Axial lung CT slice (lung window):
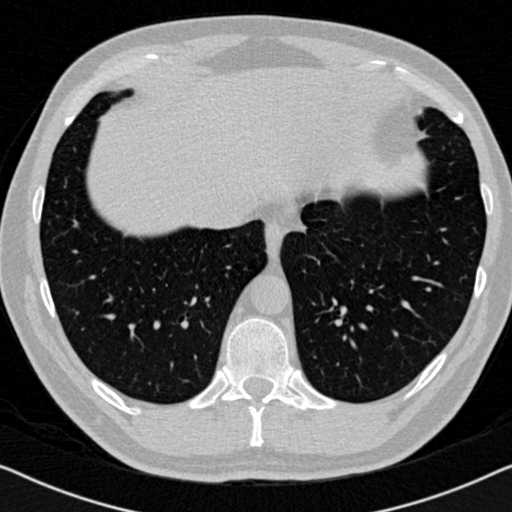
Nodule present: no